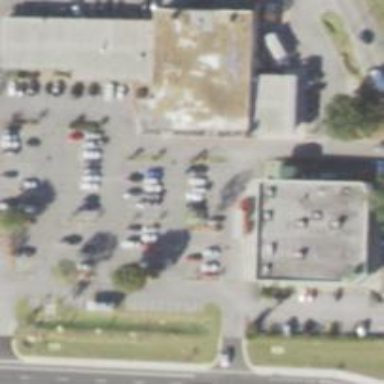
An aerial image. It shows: Parking space is available.